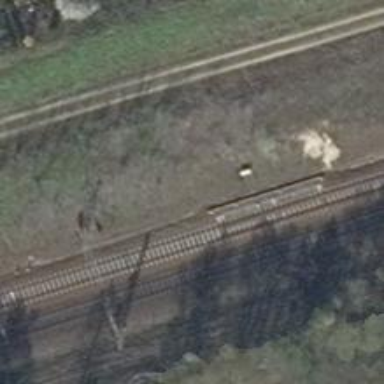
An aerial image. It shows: Railway switch.